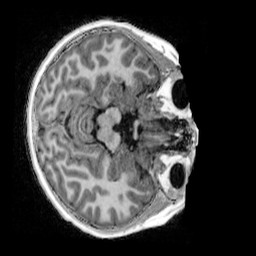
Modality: UNIT1_denoised
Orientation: axial
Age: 9
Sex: female
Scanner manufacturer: siemens
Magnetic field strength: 3 T
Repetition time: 4 s
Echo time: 0.00303 s